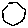
Label: hexagon